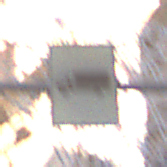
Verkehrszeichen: KFZZulaessigeGesamtmasse3Komma5TOhnePfeilsymbol
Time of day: SunriseSunset
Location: Outdoor (Urban)
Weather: PartlyCloudy
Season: NotSpecified
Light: Natural